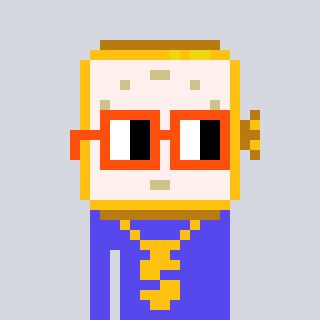
a pixel art character with square orange glasses, a watch-shaped head and a computerblue-colored body on a cool background